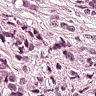
Metastatic tissue present: yes